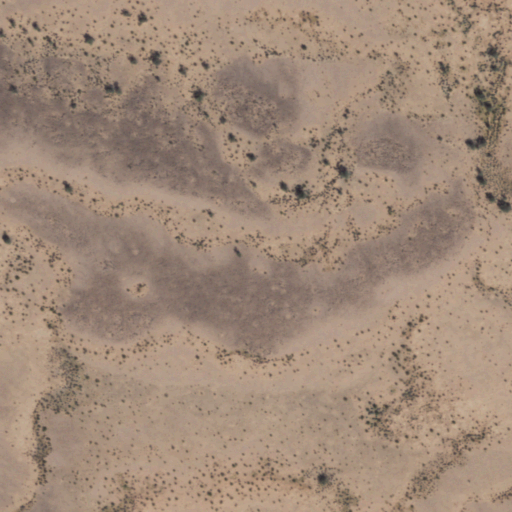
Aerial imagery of plain(s) in Arizona named Stanwix Flats containing grassland, shrub, and barren land